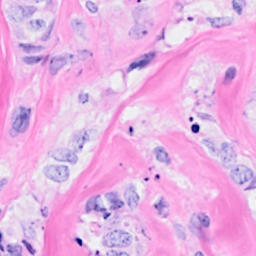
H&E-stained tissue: Breast